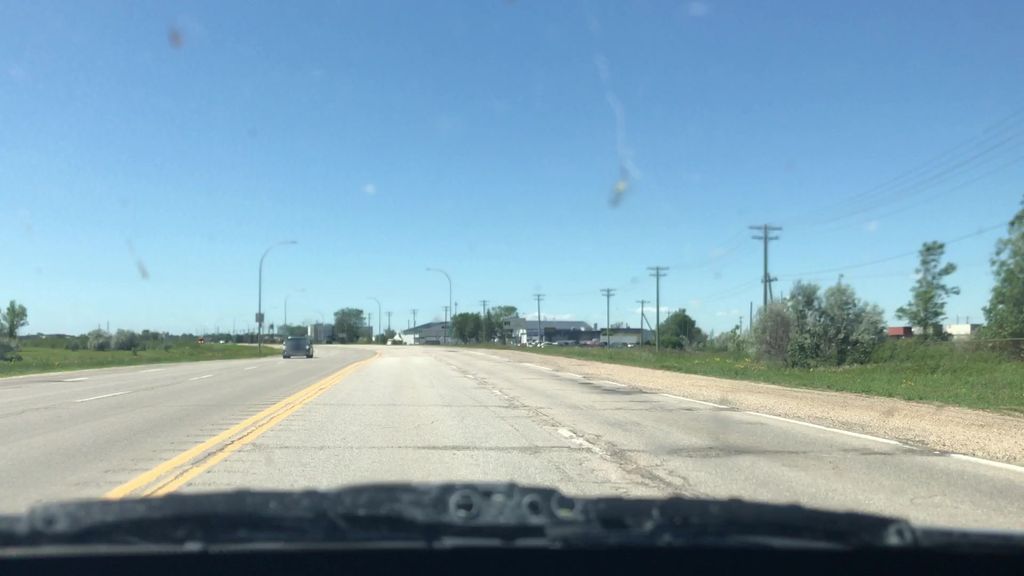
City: winnipeg